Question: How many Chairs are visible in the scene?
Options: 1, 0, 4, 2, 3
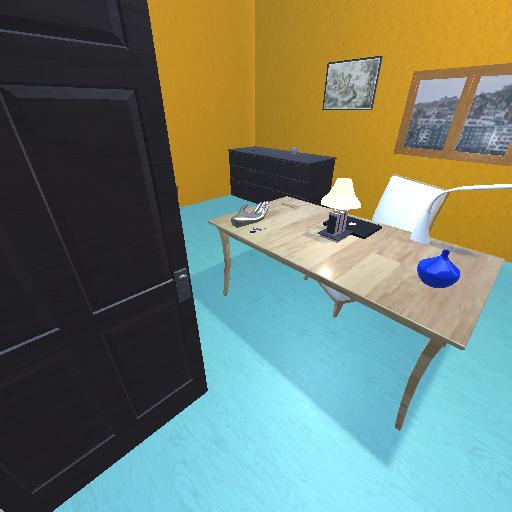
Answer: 1